Question: I made this diagram with viz.js.

The Dot code is very simple:
'''
<script type="text/vnd.graphviz" id="myDiagram">
digraph G {
graph [
fontname = "Arial",
fontsize = 18,
label = "Digest Email Flow Chart",
size = "4,4" ];
node [
shape = ellipse,
sides = 4,
distortion = "0.0",
orientation = "0.0",
skew = "0.0",
bgcolor = lightgray,
style = filled,
fontname = "Arial" ];
"Email Notification" [shape=ellipse, shape = "Mrecord" label="Digest Email
(scheduled)"];
"Sentiment Analysis" [shape=ellipse, shape = "Mrecord" label="Sentiment Analysis
(triggered)"];
"Google News" [shape=ellipse, shape = "Mrecord" label="Google News
(scheduled)"];
"Dilbert Daily Comics" [shape=ellipse, shape = "Mrecord" label="Dilbert Daily Comics
(scheduled)"];
"Time Series Chart" [shape=ellipse, shape = "Mrecord" label="Time Series Chart
(triggered)"];
"Twitter Stream" [shape=ellipse, shape = "Mrecord" label="Twitter Stream
(scheduled)"];
"Email Notification" -> "Time Series Chart" [dir = "back"];
"Email Notification" -> "Dilbert Daily Comics" [dir = "back"];
"Time Series Chart" -> "Twitter Stream" [dir = "back"];
"Sentiment Analysis" -> "Google News" [dir = "back"];
"Email Notification" -> "Sentiment Analysis" [dir = "back"];
}
</script>
'''
But the viz.js library is 2.3 MB! That is too large.
Is it possible to do the same with something like a force-directed graph in D3.js?
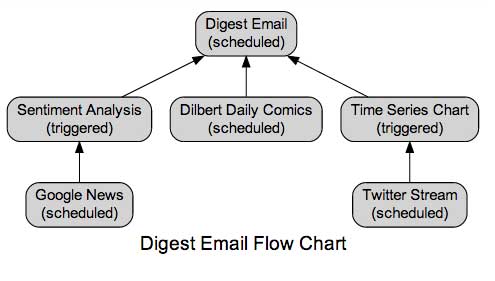
Answer: Eventually I decided to write the charting code myself, because jsPlumb conflicted in some areas with the jQuery Mobile js and css. It is not hard to do your own drawing on a html5 canvas and you end up with a 'lighter' app.
This the result:
<URL>